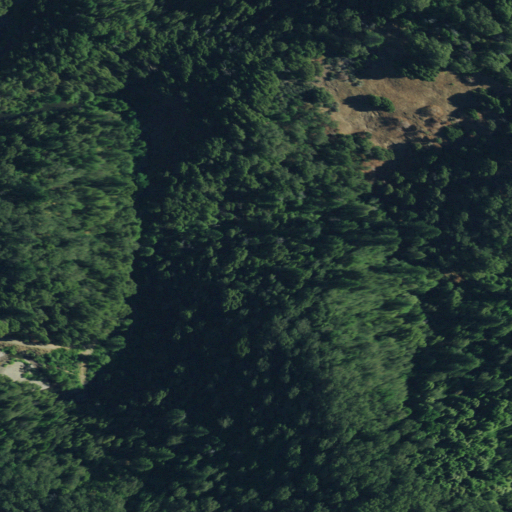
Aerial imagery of valley in California named Grizzly Gulch containing evergreen forest, mixed forest, and deciduous forest